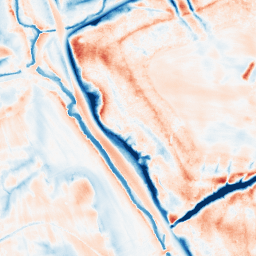
Category: edge_preserving
Decomposition family: guided
Decomposition parameters: radius: 8
eps: 1
Upsampling method: sinc_hamming
Upsampling parameters: scale: 4
kernel_size: 16
Upsampling scale: 4